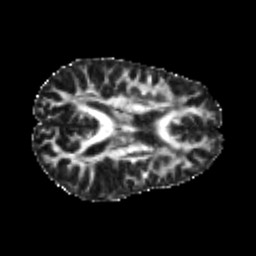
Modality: FA
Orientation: axial
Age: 22
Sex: female
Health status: healthy
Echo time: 0.074 s